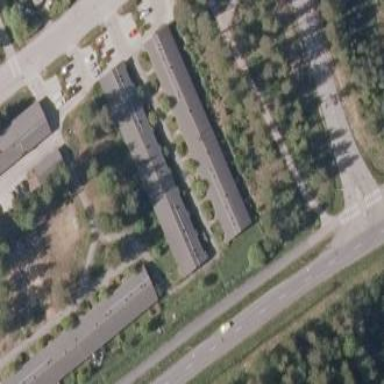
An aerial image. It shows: Terrace building.